Question: I have 2 embedded Matlab functions which I am using to create a Simulink model. Both functions use the output of the second function as their input. I am getting an error at the moment indicating that this is an invalid loop.
Does anyone know how to implement this type of behaviour?

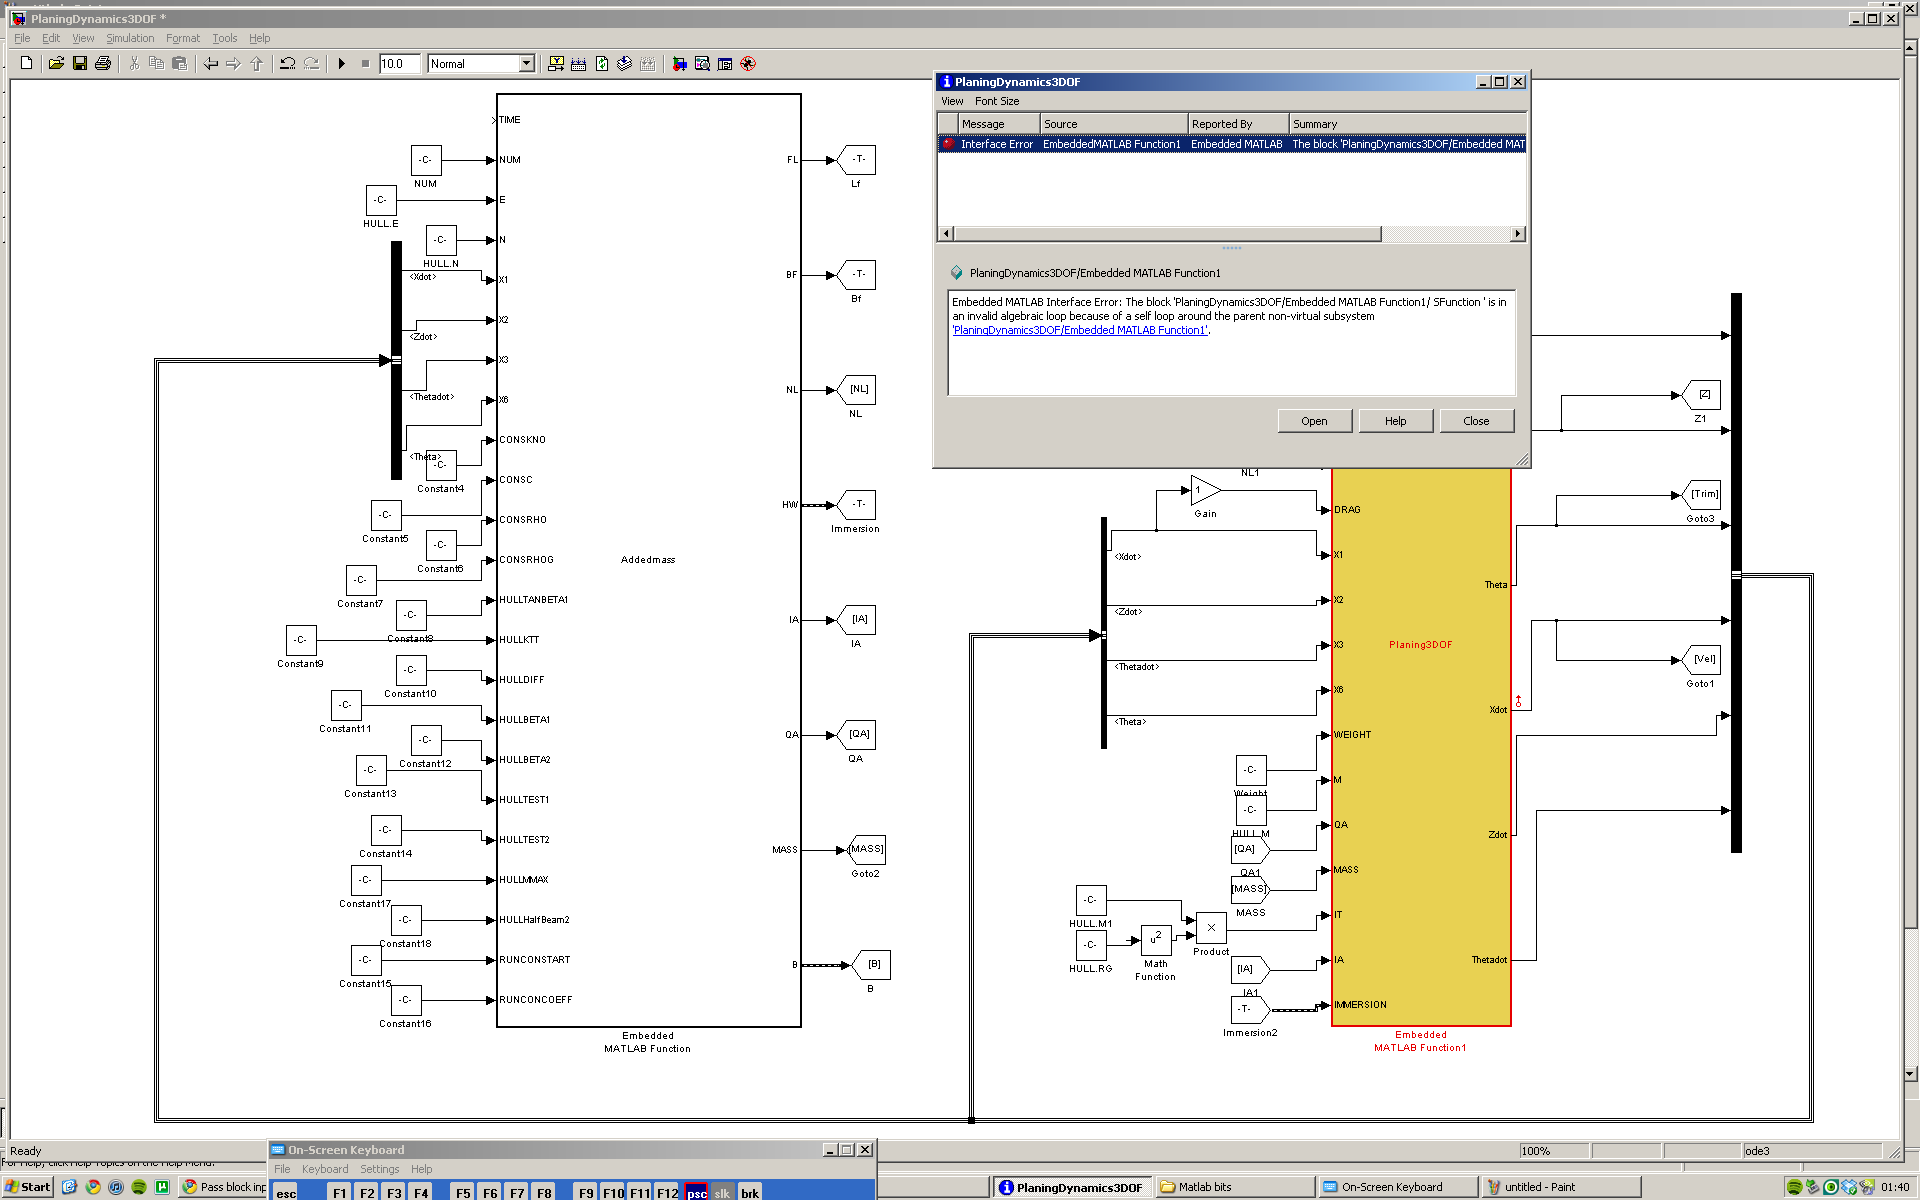
Answer: You've created an algebraic loop, which means that to compute the inputs of the Embedded MATLAB block are directly dependent on the outputs of the block. This is not allowed when the loop is a "self-loop", i.e. there is only one block in the loop.
One way to fix this is to put Unit Delay block(s) somewhere on the signal feeding back into the Embedded MATLAB block. See the <URL> on algebraic loops for more information.